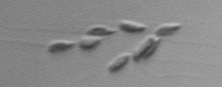
Label: Dinobryon